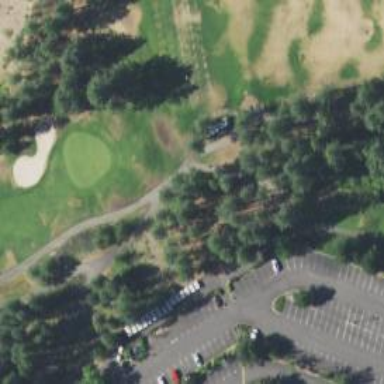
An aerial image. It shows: Pathway for golf carts.